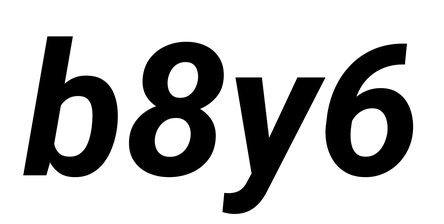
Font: Roboto-Italic_Bold_Italic